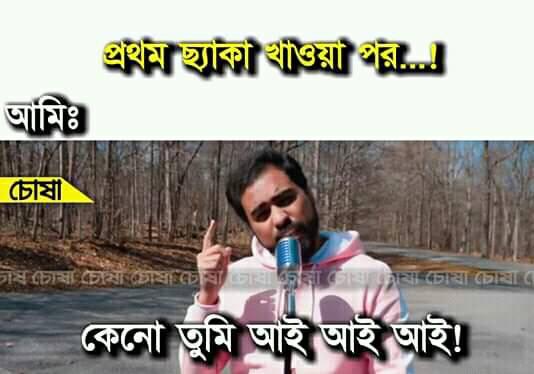
Text: প্রথম ছ্যাকা খাওয়া পর...! আমি: কেনো তুমি আই আই আই !
Label: Non Hate